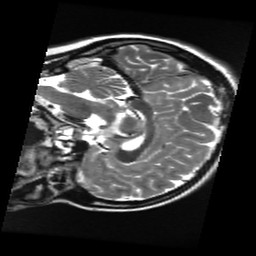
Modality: T2w
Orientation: sagittal
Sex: female
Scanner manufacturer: ge
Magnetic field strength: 3 T
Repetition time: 5 s
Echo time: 0.1019 s